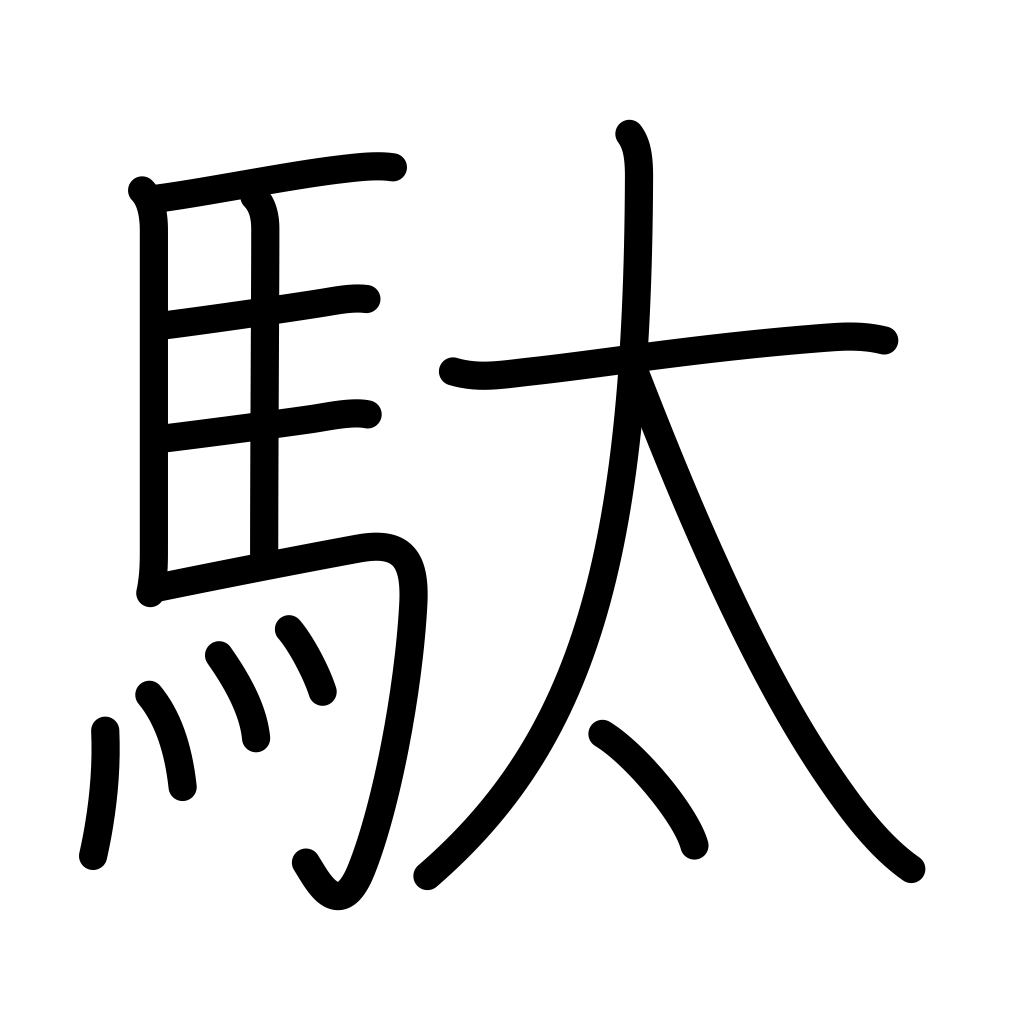
Meaning: burdensome, pack horse, horse load, send by horse, trivial, worthless